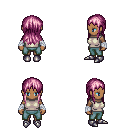
a pixel art fantasy rpg character, female body template, human, dark skin, white sleeveless shirt, teal pants, pink unkempt hairstyle, white cloth bandages, metal boots, four views (front, back, left, right), 2x2 character sprite sheet, small pixel art, hard edges, no anti-aliasing